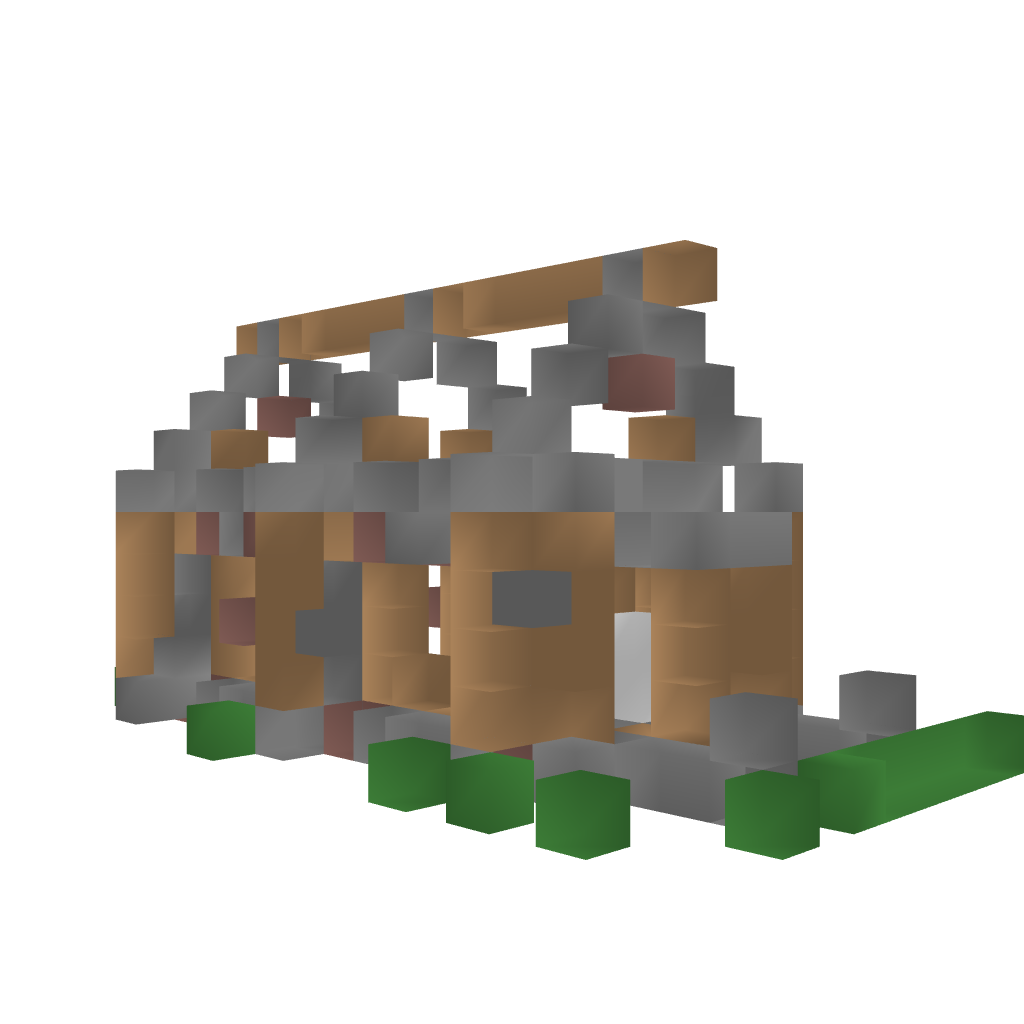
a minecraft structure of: House 2 bad low quality